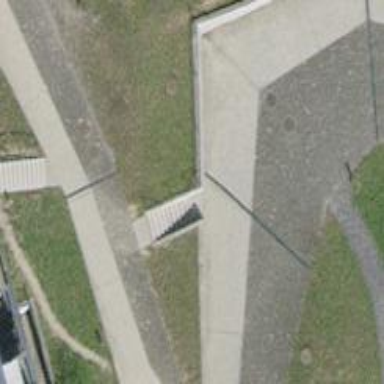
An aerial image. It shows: Set of concrete steps.